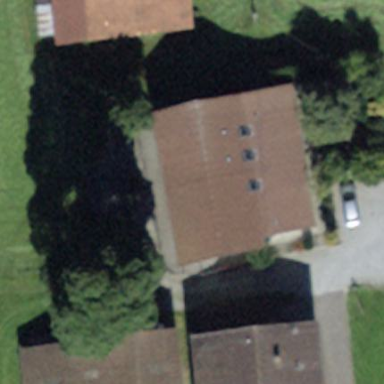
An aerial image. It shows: Chapel building.